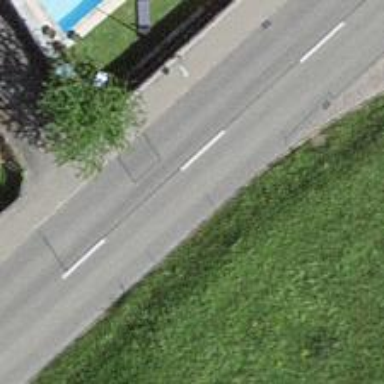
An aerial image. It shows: Bus stop equipped with public transport stop position.